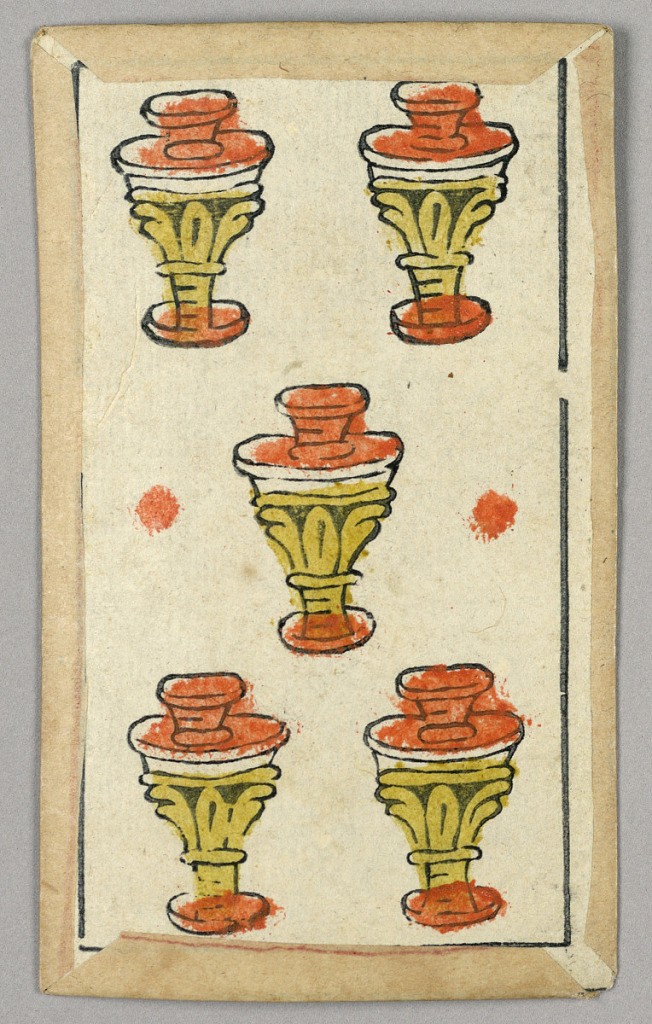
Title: Minchiate (Tarot) Playing Card
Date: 17th century
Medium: Stencil-colored woodblock print
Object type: Playing card
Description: Part of a set of Italian Minchiate playing cards.